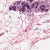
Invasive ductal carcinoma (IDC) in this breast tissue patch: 0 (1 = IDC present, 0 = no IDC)